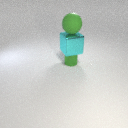
small green metal cylinder below large green rubber sphere